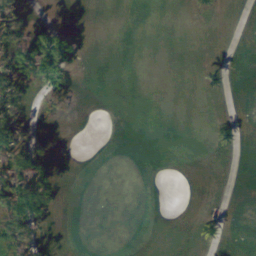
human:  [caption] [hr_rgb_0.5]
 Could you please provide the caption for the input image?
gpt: This is a part of a golf course with green turfs and some bunkers .

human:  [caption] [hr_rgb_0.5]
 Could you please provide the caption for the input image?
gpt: A part of a golf course with turfs and some bunkers and a trail go through the turfs .

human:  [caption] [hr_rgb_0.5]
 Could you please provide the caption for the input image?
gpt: A part of a golf course with green turfs and some bunkers .

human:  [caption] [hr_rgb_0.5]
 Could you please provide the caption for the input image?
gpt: There are turfs and some bunkers and a trail go through the turfs in the golf course .

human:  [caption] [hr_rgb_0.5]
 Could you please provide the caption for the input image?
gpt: Green turfs and some bunkers and a trail go through the turfs in the golf course .